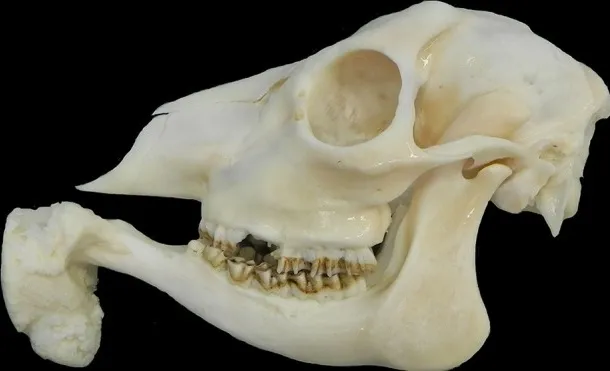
Skull, roe deer; the mass is composed of a bony center.
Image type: medical_photograph (oral_photograph)